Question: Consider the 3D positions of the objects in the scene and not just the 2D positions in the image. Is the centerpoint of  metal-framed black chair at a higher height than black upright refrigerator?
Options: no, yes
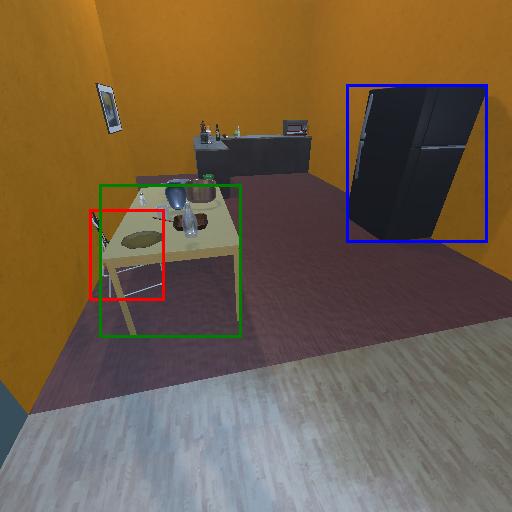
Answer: no